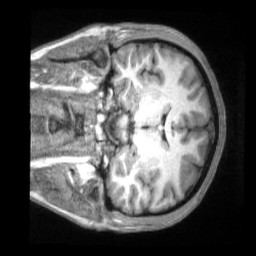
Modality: T1w
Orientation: coronal
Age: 21
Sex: female